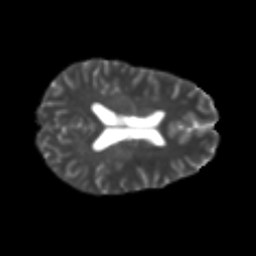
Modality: T2w
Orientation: axial
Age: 24
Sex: female
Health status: healthy
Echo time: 0.074 s